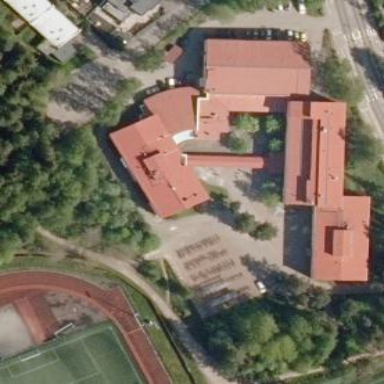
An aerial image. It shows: School.